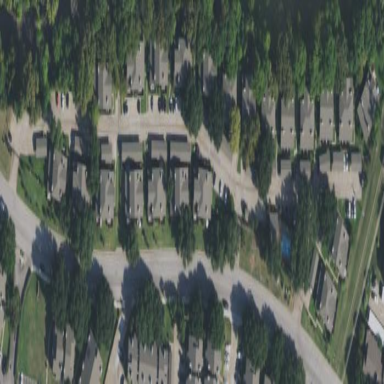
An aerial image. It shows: Residential area consisting of condominiums.